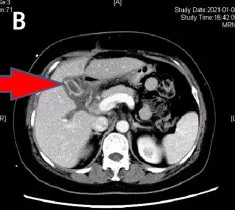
CT images of baseline.
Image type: radiology (ct)